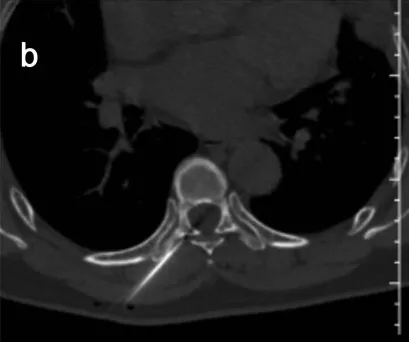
Puncture is performed under CT guidance.
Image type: radiology (ct)